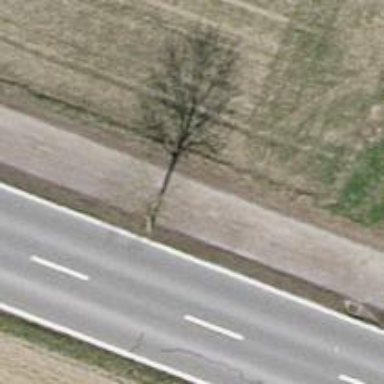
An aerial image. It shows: Deciduous tree with broadleaved leaves.